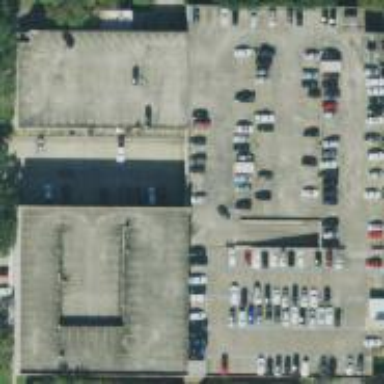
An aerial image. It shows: Multi-storey parking building.